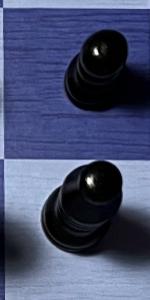
Label: Bishop_Black